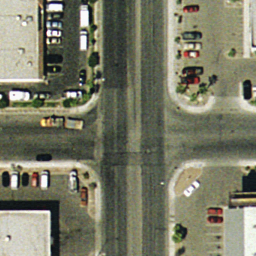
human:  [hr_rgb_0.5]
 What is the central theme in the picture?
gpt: intersection